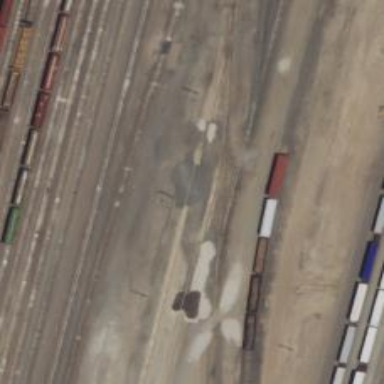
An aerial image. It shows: View of railway yard.